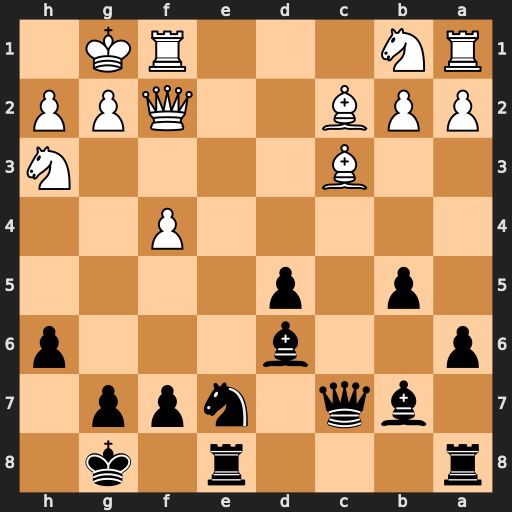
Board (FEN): r3r1k1/1bq1npp1/p2b3p/1p1p4/5P2/2B4N/PPB2QPP/RN3RK1
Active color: b
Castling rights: -
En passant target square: -
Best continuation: Bc5 Bd4 Bxd4 Qxd4 Qxc2